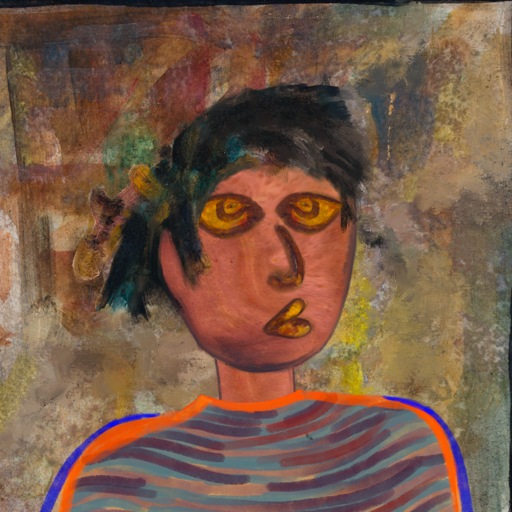
Background: Mosgoul, Head And Neck Side: Mother_And_Son_Mother, Face Side: Comrade, Bust: Experience, Hair Side: Pipe, Head Accessory: Blank, Second Necklace: Blank, Necklace: Blank, Baby: Blank